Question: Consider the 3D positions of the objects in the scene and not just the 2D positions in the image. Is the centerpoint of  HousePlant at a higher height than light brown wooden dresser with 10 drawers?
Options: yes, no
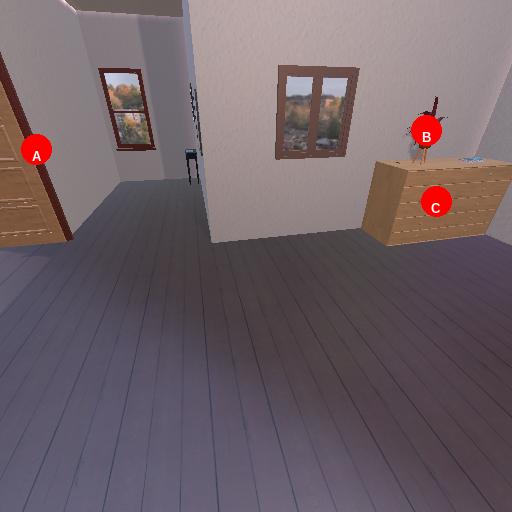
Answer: yes